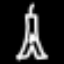
Label: The Eiffel Tower